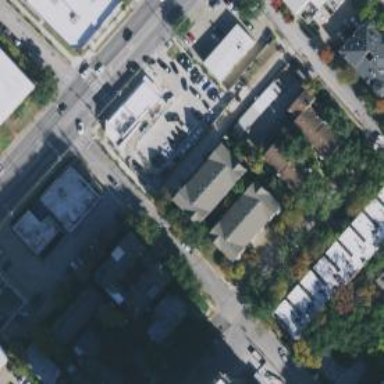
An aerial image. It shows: Residential road with separate sidewalk.